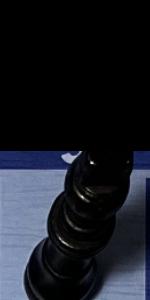
Label: King_Black